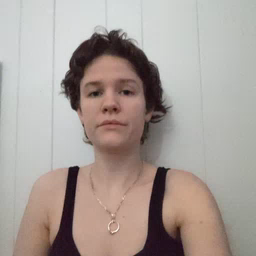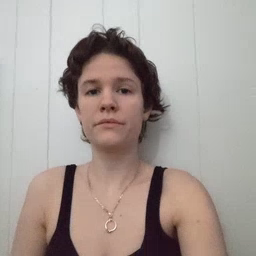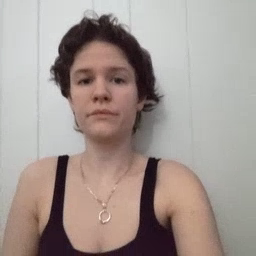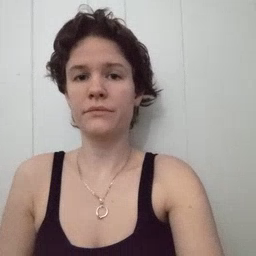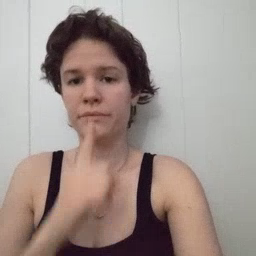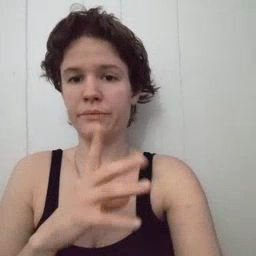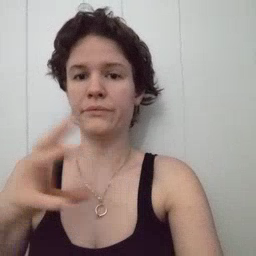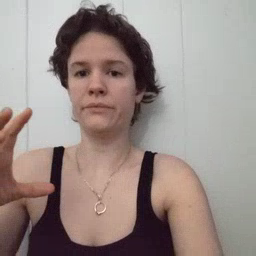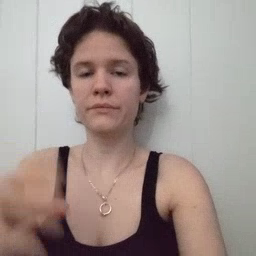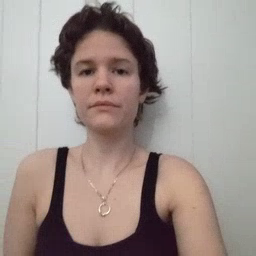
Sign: balloon